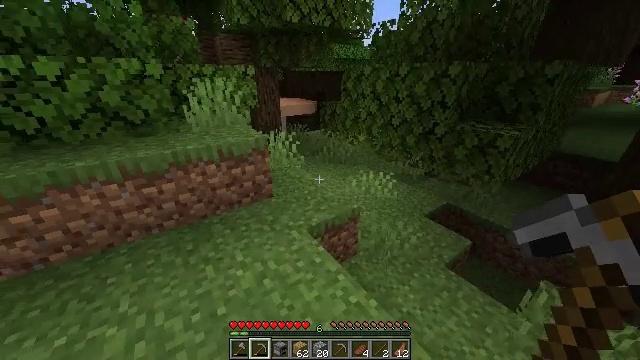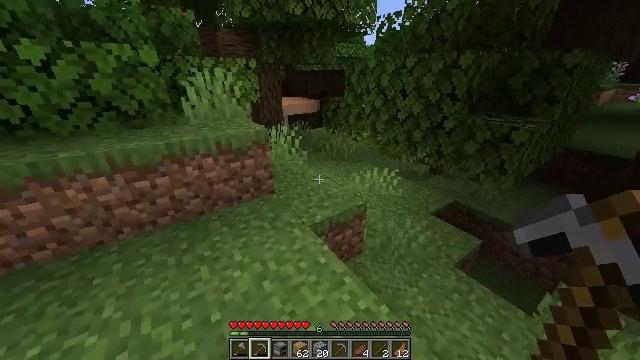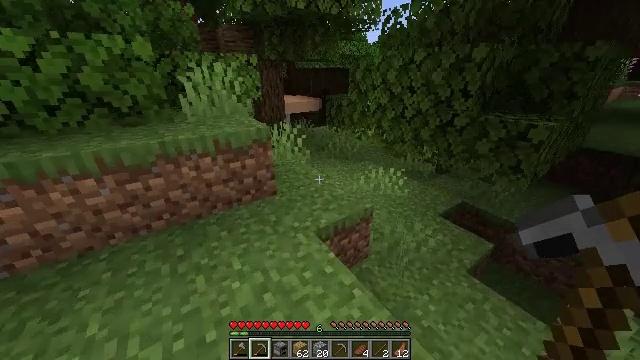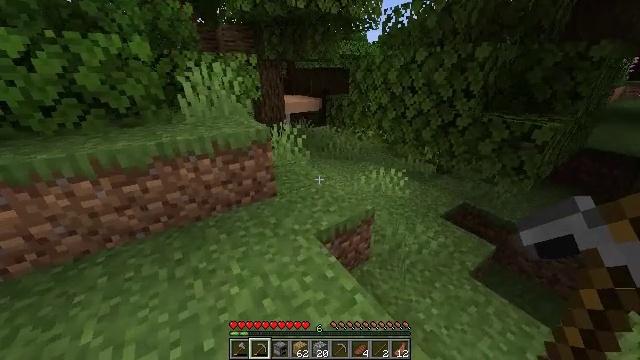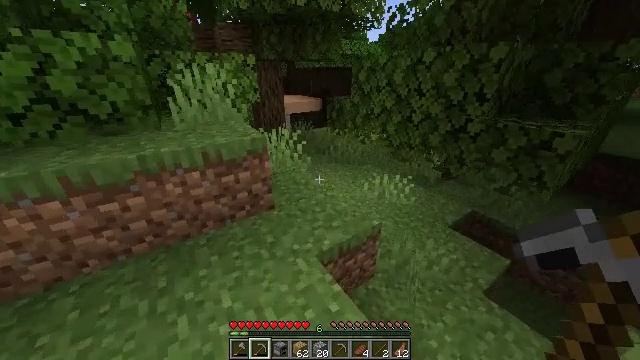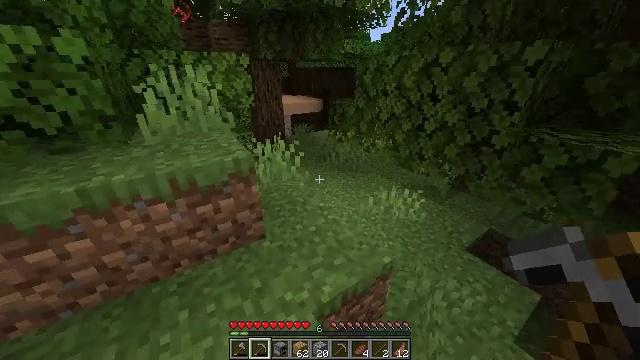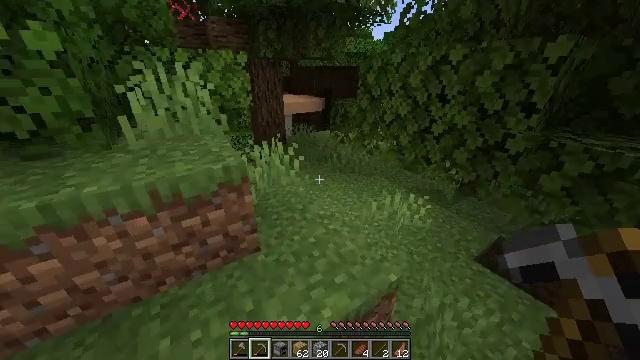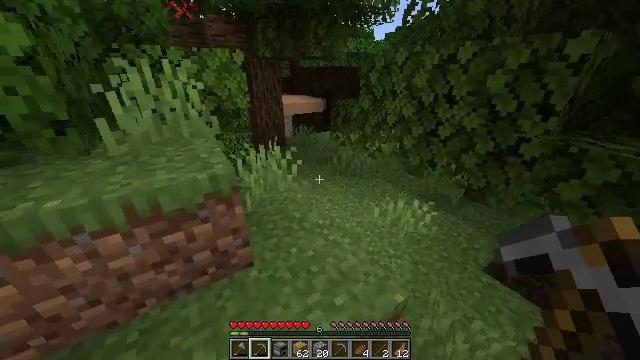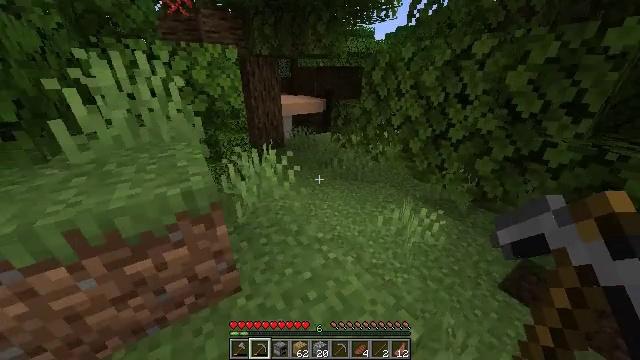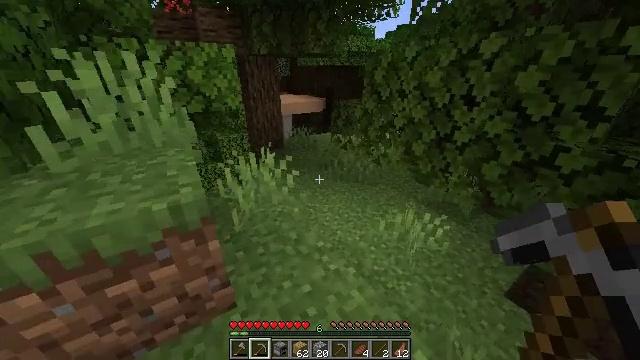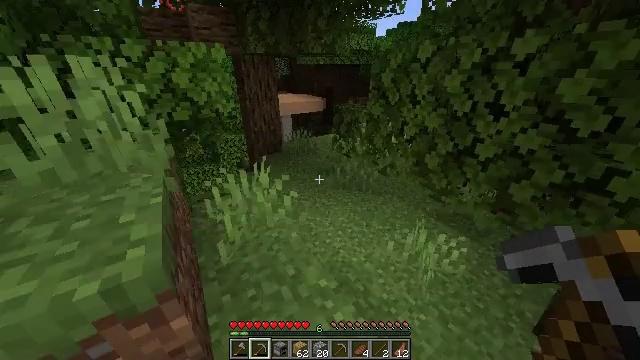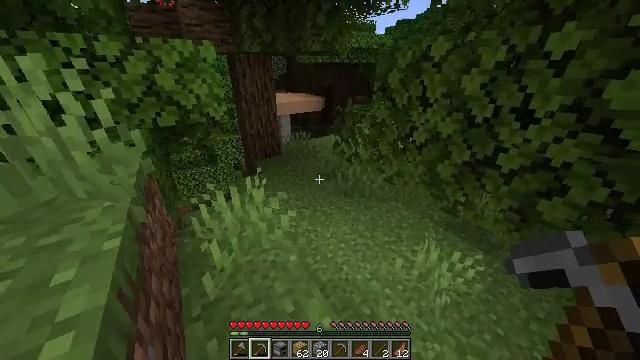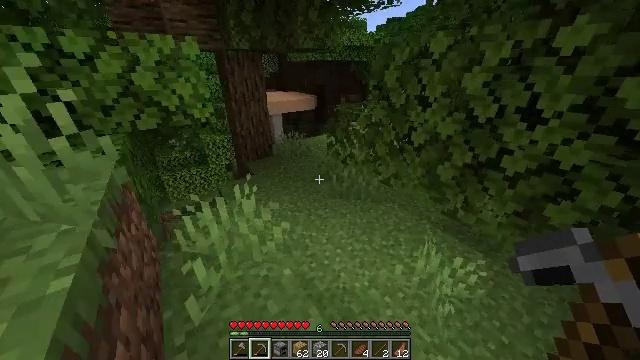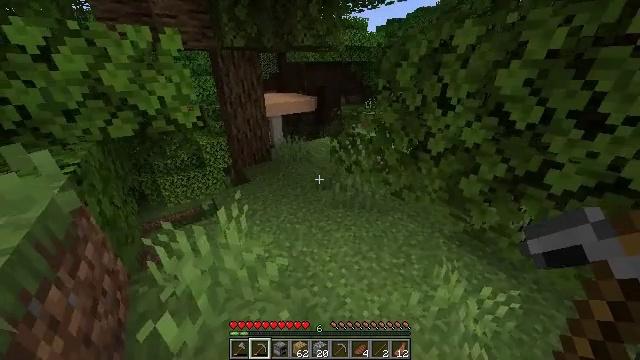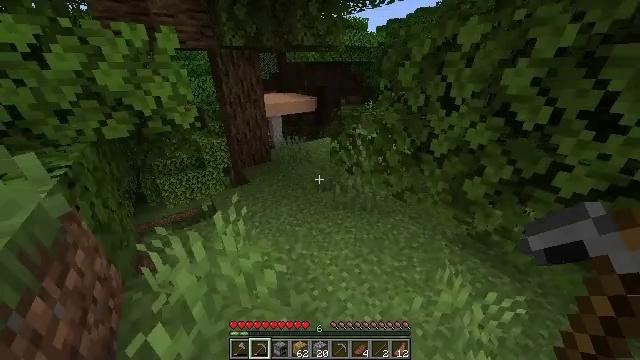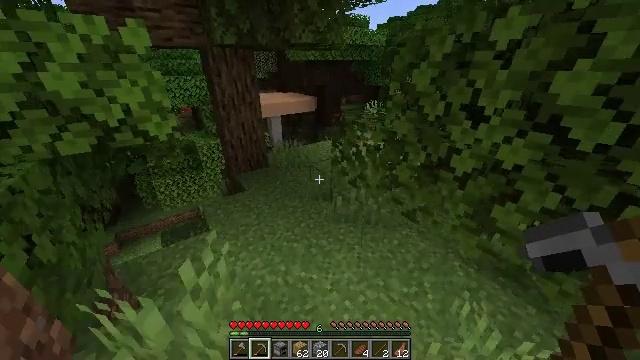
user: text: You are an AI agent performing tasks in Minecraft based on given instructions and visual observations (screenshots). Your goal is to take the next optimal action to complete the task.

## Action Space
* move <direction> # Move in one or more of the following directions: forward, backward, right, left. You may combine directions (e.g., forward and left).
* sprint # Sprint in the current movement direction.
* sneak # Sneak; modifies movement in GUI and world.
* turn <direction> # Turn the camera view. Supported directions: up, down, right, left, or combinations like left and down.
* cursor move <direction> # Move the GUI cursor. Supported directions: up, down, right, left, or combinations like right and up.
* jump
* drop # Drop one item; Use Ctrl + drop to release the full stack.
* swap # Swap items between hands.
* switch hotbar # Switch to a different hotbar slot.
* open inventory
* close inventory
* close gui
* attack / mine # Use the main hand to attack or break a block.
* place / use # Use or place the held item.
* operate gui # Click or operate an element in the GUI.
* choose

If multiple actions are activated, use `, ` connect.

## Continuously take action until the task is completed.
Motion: motion action
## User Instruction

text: Harvest the dead bush.
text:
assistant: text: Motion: move forward, sprint, jump
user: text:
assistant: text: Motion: move forward, sprint, jump
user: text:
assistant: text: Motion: move forward
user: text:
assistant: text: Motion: move forward
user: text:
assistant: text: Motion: move forward
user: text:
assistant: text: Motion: move forward
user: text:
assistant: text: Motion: move forward
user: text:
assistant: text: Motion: move forward
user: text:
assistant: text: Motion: move forward
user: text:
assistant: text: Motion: move forward
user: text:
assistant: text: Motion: move forward
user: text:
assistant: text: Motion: move forward, turn right
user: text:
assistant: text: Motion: move forward
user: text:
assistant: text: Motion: move forward, sprint
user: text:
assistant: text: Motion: move forward, sprint
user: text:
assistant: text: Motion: move forward, sprint
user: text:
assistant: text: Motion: move forward, sprint
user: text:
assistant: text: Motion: move forward, sprint
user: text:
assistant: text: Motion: move forward, sprint
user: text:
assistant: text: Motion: move forward, sprint
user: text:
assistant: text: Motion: move forward, sprint
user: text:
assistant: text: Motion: move forward, sprint
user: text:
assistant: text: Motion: move forward, sprint, turn down
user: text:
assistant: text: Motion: move forward, sprint
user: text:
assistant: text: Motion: move forward, sprint
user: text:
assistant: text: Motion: move forward, sprint
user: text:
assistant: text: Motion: move forward
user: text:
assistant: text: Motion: move forward
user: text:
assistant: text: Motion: move forward
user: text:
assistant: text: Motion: move forward